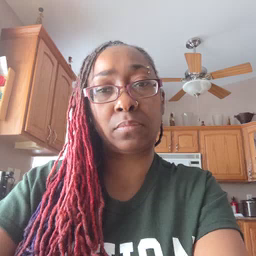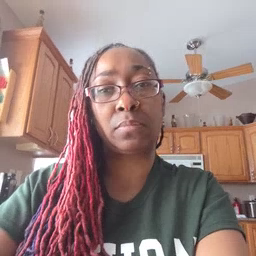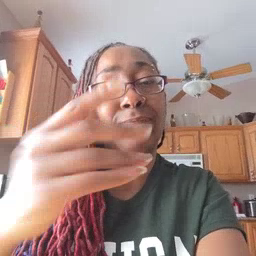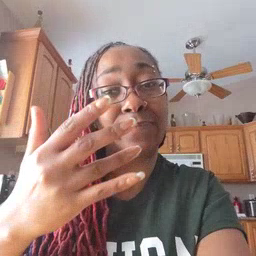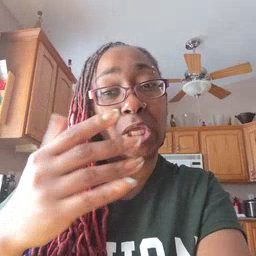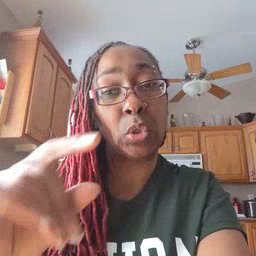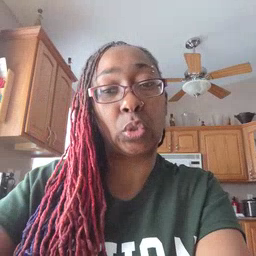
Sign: finger